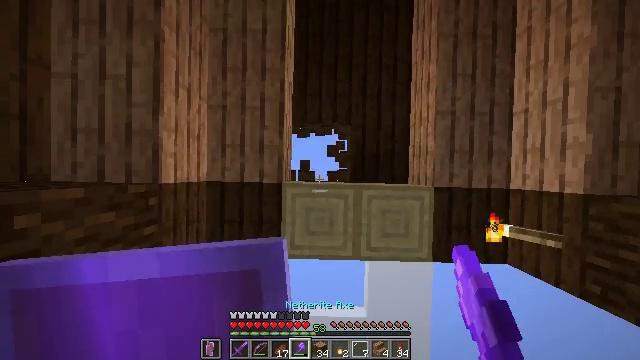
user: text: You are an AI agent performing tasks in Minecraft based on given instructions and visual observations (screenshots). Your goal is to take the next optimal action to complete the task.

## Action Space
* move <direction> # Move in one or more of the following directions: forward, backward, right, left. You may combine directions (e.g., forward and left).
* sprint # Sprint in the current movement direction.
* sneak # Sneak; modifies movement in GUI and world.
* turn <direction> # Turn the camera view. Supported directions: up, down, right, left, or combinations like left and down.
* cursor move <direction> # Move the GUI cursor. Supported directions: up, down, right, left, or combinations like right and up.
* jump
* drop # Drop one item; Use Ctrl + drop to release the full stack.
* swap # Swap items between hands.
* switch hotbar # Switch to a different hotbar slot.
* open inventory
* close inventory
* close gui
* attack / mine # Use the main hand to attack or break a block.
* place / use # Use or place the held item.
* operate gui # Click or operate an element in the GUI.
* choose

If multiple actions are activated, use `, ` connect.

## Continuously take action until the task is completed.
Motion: motion action
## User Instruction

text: Break the dark oak slab.
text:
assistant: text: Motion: no_op